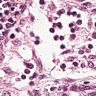
Metastatic tissue present: no